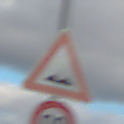
Verkehrszeichen: UnebeneFahrbahn
Zusatzzeichen unten: Geschwindigkeit90
Umgebung: Outdoor, RoadRail
Tageszeit: SunriseSunset
Wetter: PartlyCloudy
Licht: Natural
Jahreszeit: NotSpecified
Kontrast: LowContrast